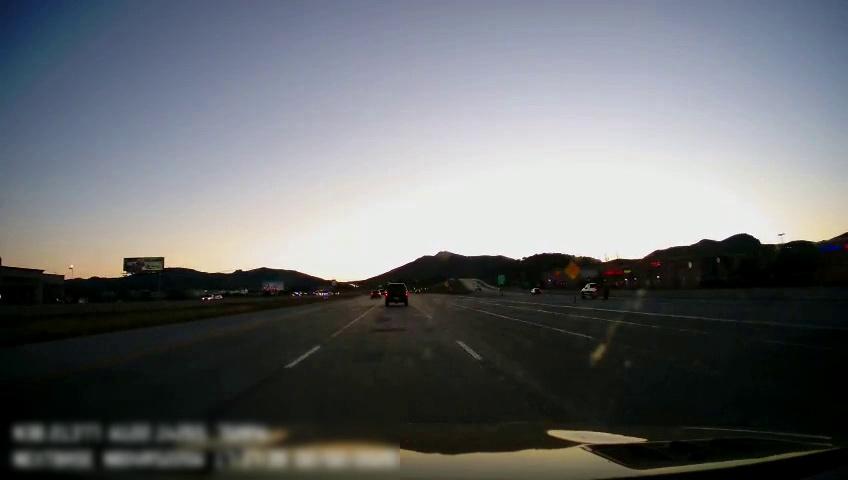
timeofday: Dusk/Dawn/Twilight
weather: Sunny
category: Drivable Space
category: Vehicles | Car
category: Vehicles | Car
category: Vehicles | Car
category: Vehicles | SUV
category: Vehicles | Car
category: Lanes | Alternate Lane
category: Lanes | Current Lane
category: Lanes | Current Lane
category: Lanes | Alternate Lane
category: Lanes | Alternate Lane
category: Lanes | Alternate Lane
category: Traffic | Signs